Question: I have been working with crystal reports for some time but the current problem has left me at a loss.
The report has three page headers (a, b c) and two detail sections (a, b) and it also contains a sub report in detail (a). The report was migrated from vs2008 to vs2010 and it used to work without any problem.
After migration however I have noted that the report generates six (6) pages even when the main report and the sub report returns a single record. However, the logo image which is placed on page header (a) only prints once.
I have tried merging some of the sections and also removing the sub report but problem persists. I have also looked at questions with similar titles but none seems related to my problem. I have verified the page size and confirmed non of the sections exceed the page size.
Suggestions on how to force the report to print correctly would be highly appreciated.

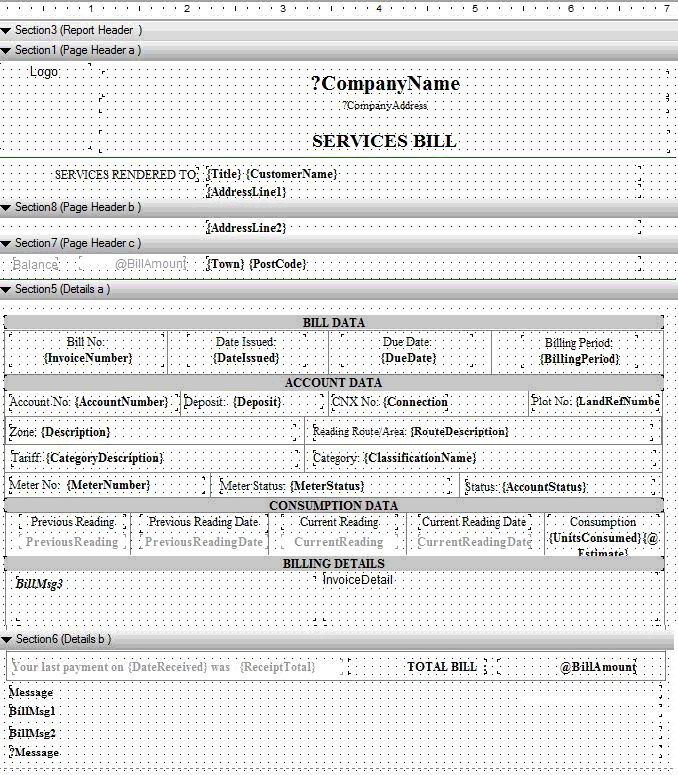
Answer: After struggling with the problem for a whole day, I finally found where the problem was.
The report is using a dataset with two tables; one for the company logo and the other for the main data. In VS2008, the two tables were linked but after upgrading to VS2010, the links were broken. Trying to re-establish the links was not possible as the tables were not appearing under the Database Expert... Links tab. Dropping the table with the logo from the report database made the report display correctly. The only question which I was unable to answer was why the report was producing six pages.
I arrived at this conclusion after re-creating the new report afresh with the same tables and the problem recurred.